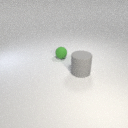
large gray rubber cylinder to the right of small green rubber sphere